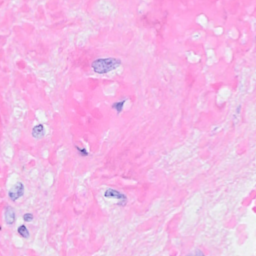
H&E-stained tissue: Breast